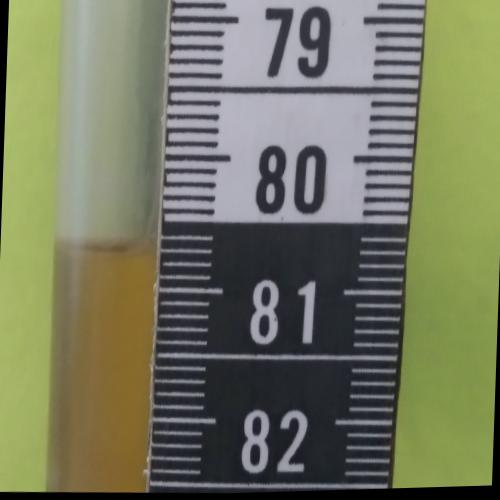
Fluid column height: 80.7 cm